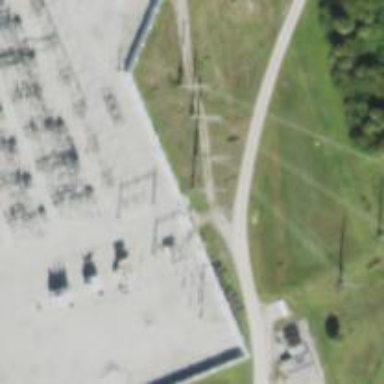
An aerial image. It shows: Switch for power supply.